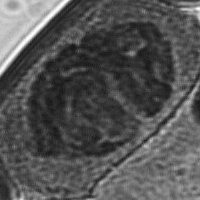
Label: prophase